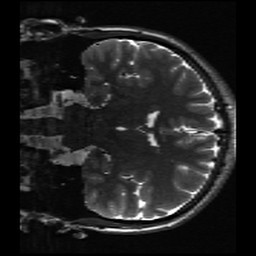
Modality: inplaneT2
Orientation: coronal